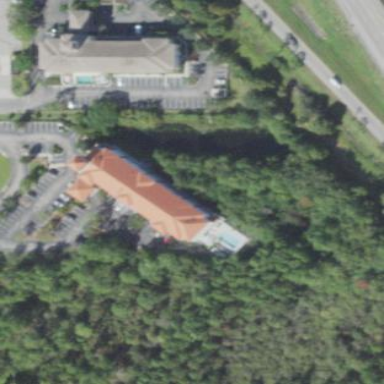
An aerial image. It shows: Red-hued hotel with hipped roof design. The hotel features outdoor swimming pool.